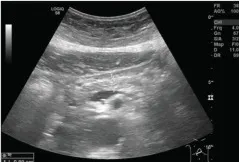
11 months after the first dose of vedolizumab.
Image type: radiology (ultrasound)